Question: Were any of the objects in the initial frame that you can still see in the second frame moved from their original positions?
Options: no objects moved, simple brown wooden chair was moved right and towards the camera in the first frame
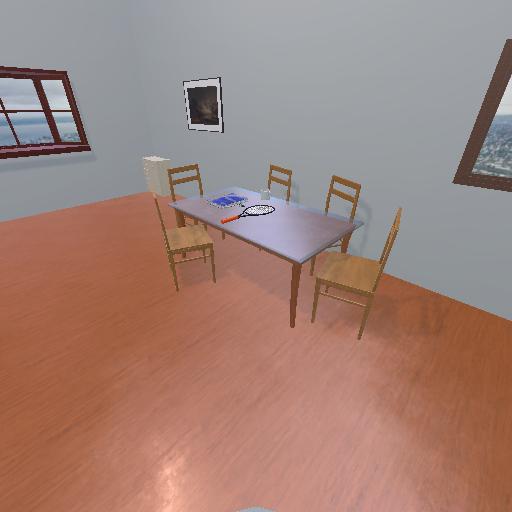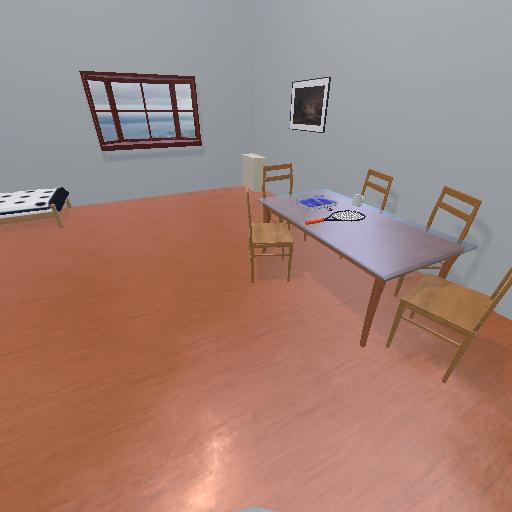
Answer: no objects moved